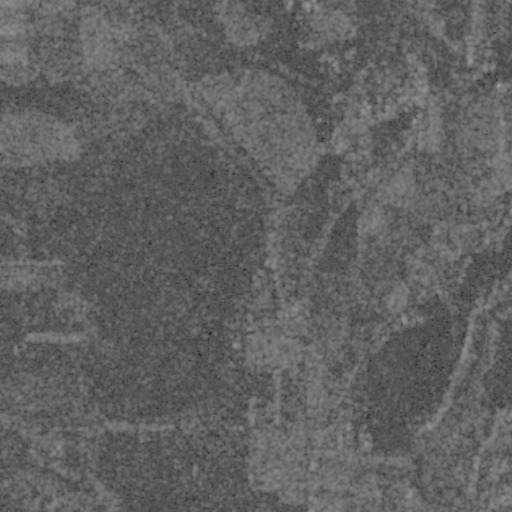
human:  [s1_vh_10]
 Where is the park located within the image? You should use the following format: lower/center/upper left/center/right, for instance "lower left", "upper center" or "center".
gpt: The park is located in the upper right of the image.
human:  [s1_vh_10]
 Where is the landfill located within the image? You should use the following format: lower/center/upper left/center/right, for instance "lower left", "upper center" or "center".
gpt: There is no landfill in the image.

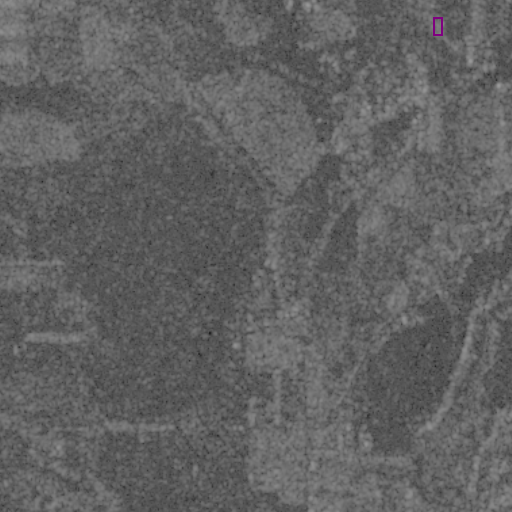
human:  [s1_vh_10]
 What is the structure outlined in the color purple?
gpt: The structure outlined in purple is a park.
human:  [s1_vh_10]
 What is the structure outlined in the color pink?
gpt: There is no pink outline.